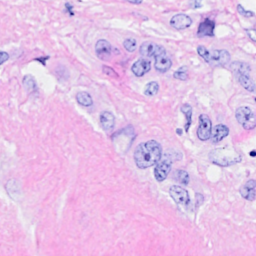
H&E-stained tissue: Breast